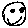
Label: smiley face